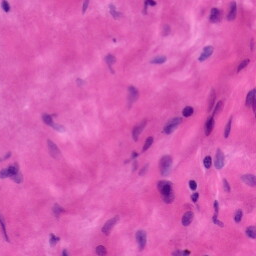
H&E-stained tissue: Tonsil